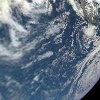
Label: cloud